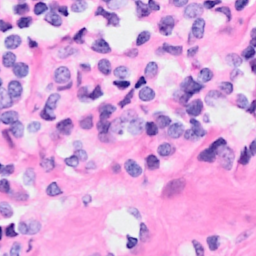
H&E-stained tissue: Breast